Question: ## Current Problem
I'm running automated selenium scripts every night. I just noticed that Firefox 38 is crashing and nothing is being listed in the firefox logs.
Clicking "Restart" firefox means that the tests run fine.
Is there anyway to debug and find what is going on with firefox crashing?
<URL>

## Current Solution
Since "Restart Firefox" is already selected, using xdotool this button is clicked by sending the enter key. (note: set appropriate display, 'export DISPLAY=:1'). I am executing a bash script from cron that contains the following section of code:
'''
export JAVA_HOME=/usr/lib/jvm/java-7-openjdk-amd64
export PATH=$PATH:/usr/lib/jvm/java-7-openjdk-amd64/bin
export DISPLAY=":99"
java -jar /home/m/selenium-server-standalone-2.45.0.jar -htmlSuite "*firefox" "http://www.google.com" "selenium/2_Suite.html" "test_results/2_results.htm" &
sleep 5
xdotool key KP_Enter
wait
'''
## Update
Except for simulating the enter key to restart firefox and run the tests, I'v disabled all future updates on my headless automated testing VM using <URL> .
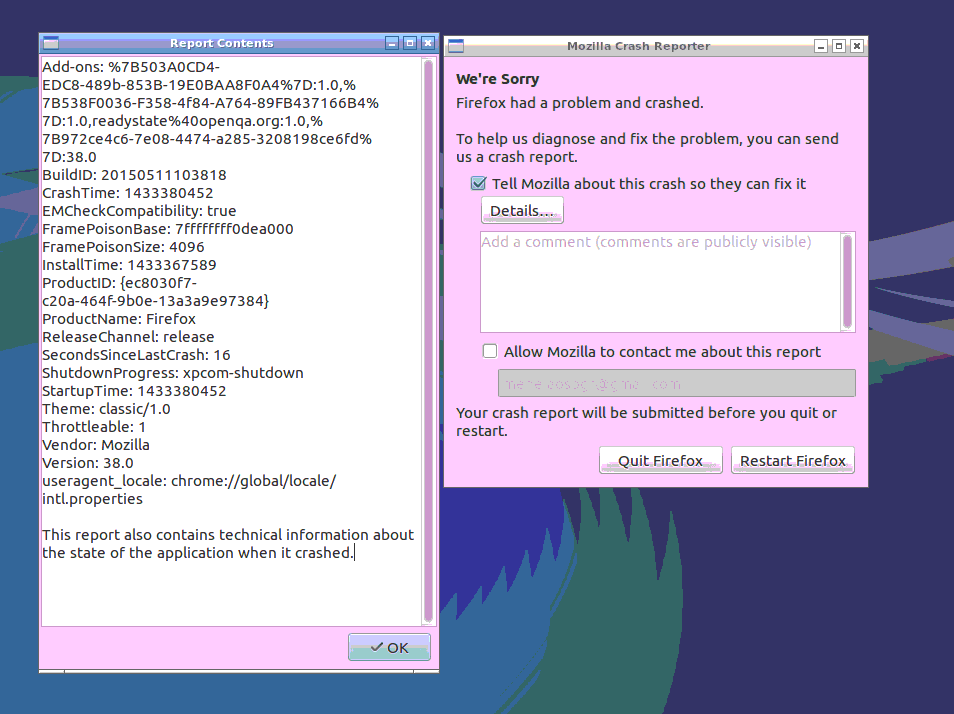
Answer: Selenium works on FireFox version 33.0 or below. Do not update your fire fox, selenium will not work on Firefox 36.0.